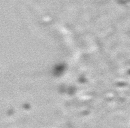
Label: Phaeocystis_debris